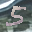
Label: 5